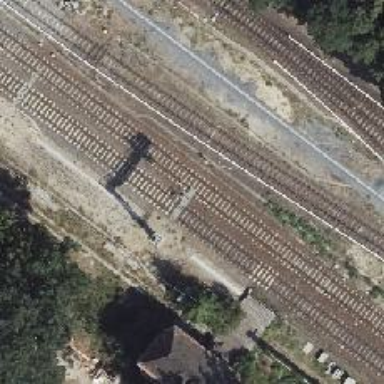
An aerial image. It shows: Rail on embankment with electrified contact lines.